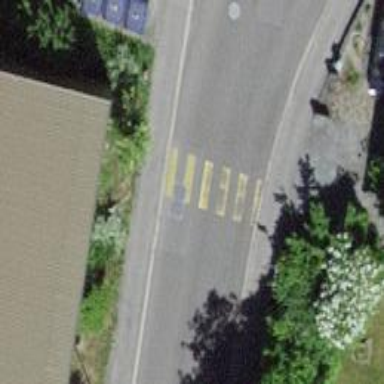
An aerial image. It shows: Marked zebra crossing on the road.